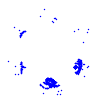
Particle: pion